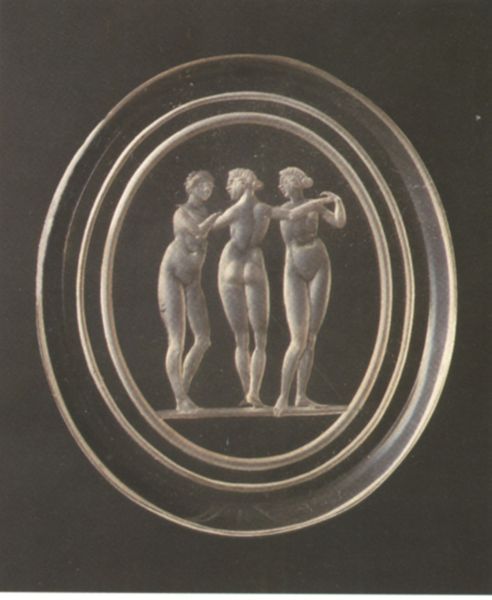
Titel: Kristallkamee mit den drei Grazien
Institution: Florenz, Bargello
Schlagwörter: akt, dunkel, gruppe, hand, haut, körper, nackt, weiß, frauen, mädchen, damen, frisur, frisuren, glas, grau, hell, köpfe, rücken, arm, arme, rahmen, silber, stehen, hände, boden, haare, drei, tanzen, brosche, locken, oval, rund, umrandung, skulptur, beine, relief, füße, hintern, grazien, muskeln, glanz, muse, metall, nabel, bauch, bronze, plastik, knie, schwestern, foto, fotografie, antike, medaillon, schönheit, nd, verschränkt, anhänger, amulett, griechisch, musen, nymphen, durchsichtig, kamee, reigen, emblem, wandbild, kunsthandwerk, eleganz, drei frauen, umrahmt, umschlungen, gemme, musse, drei grazien, mussen, teigen, po, eemblem, dreidiemsnional